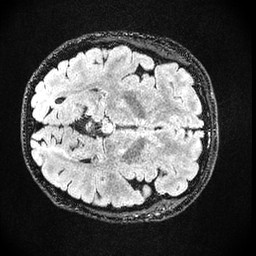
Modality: FLAIR
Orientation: axial
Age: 30
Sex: female
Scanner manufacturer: ge
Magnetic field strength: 3 T
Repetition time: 4.802 s
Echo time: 0.1161 s